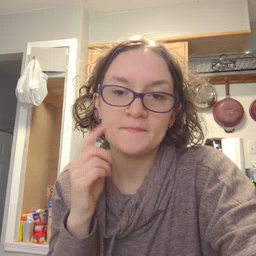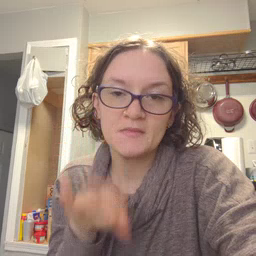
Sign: bee